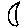
Label: moon